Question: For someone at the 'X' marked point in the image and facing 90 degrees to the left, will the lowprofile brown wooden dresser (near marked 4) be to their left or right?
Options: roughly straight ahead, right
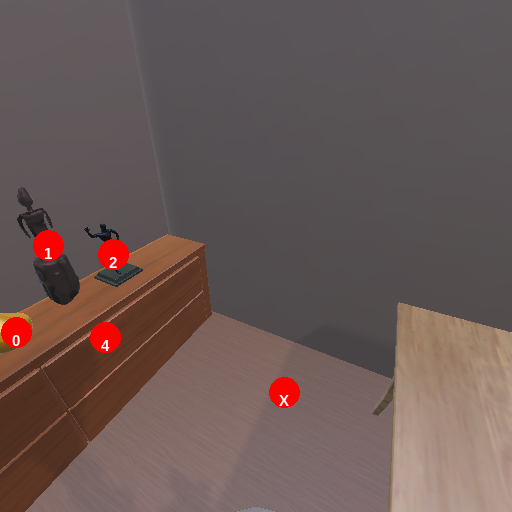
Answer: roughly straight ahead